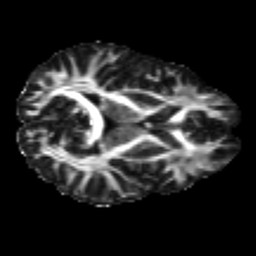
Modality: FA
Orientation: axial
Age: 24
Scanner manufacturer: siemens
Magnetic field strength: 3 T
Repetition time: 4.52 s
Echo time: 0.084 s